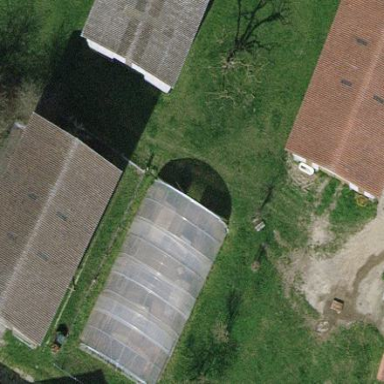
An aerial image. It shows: Greenhouse.